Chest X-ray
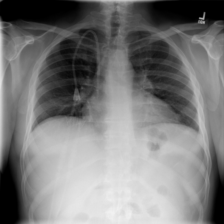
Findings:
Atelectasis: negative
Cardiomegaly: negative
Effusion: negative
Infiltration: negative
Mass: negative
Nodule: negative
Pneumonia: negative
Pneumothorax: negative
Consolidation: negative
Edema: negative
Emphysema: negative
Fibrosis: negative
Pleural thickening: negative
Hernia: negative